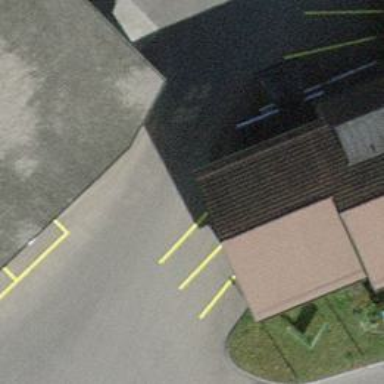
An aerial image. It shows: Charging station.